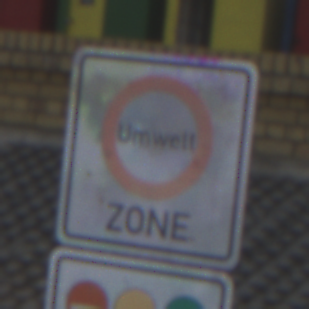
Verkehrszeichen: BeginnUmweltzone
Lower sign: FreistellungVomVerkehrsverbot1
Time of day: SunriseSunset
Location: Outdoor (Beach)
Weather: Overcast
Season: NotSpecified
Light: Natural